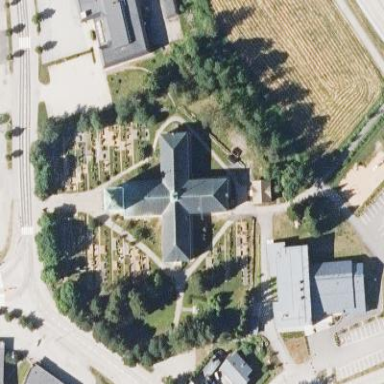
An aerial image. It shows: Building that serves as place of worship.